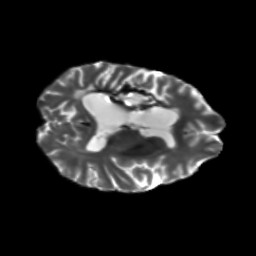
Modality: T2w
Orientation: axial
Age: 31
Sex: female
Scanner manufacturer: siemens
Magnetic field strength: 3 T
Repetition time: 5.47 s
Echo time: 0.0854 s